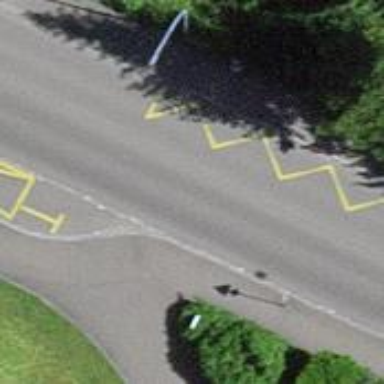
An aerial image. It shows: Tertiary road.